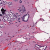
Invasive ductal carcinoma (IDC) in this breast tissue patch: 1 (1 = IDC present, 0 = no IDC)